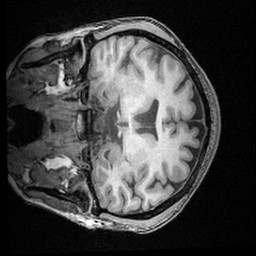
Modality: T1w
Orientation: coronal
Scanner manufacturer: ge
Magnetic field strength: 3 T
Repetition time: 0.00836 s
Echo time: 0.003248 s